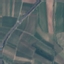
Label: PermanentCrop